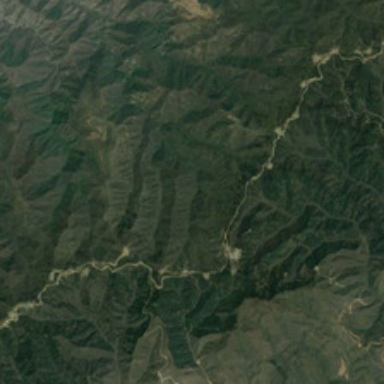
It is a piece of green mountain .